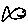
Label: fish